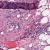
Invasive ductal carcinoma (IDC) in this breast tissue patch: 0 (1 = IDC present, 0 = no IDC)